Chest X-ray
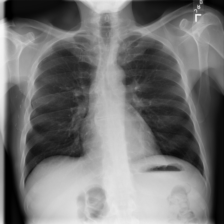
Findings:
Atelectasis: negative
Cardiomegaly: negative
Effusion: negative
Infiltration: negative
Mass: negative
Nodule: negative
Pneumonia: negative
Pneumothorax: negative
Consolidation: negative
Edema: negative
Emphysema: negative
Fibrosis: negative
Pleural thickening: negative
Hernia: negative